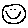
Label: smiley face